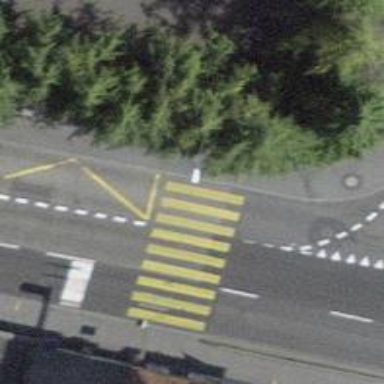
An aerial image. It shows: Kerb barrier.